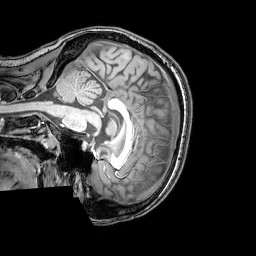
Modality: T1w
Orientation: sagittal
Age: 21
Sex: female
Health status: healthy
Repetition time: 0.081 s
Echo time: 0.037 s